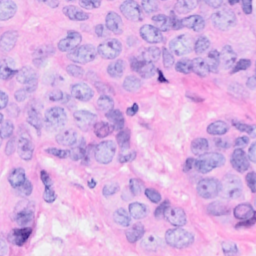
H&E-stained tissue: Breast